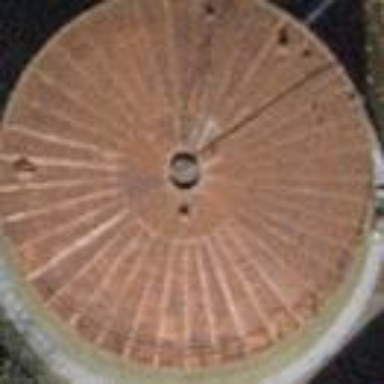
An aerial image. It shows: Silo.